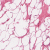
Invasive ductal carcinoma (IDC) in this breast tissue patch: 0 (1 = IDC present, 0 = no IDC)